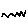
Label: zigzag